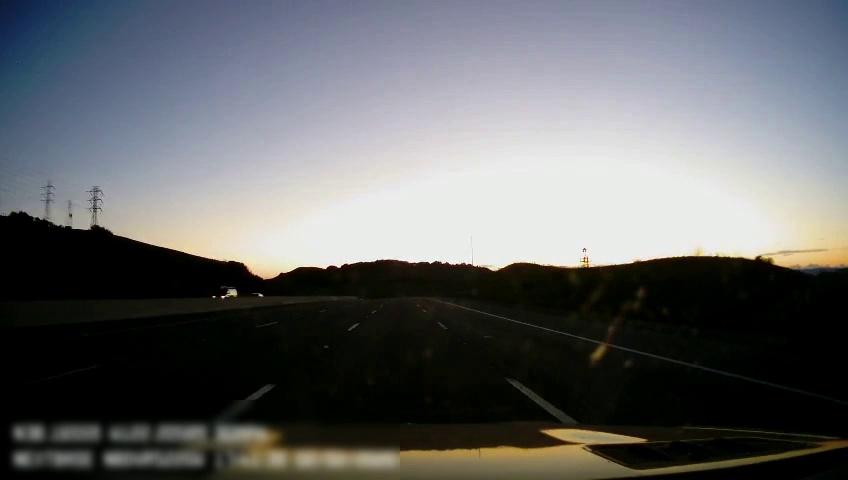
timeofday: Dusk/Dawn/Twilight
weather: Sunny
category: Drivable Space
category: Vehicles | SUV
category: Vehicles | Car
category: Lanes | Alternate Lane
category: Lanes | Current Lane
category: Lanes | Current Lane
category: Lanes | Alternate Lane
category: Lanes | Alternate Lane